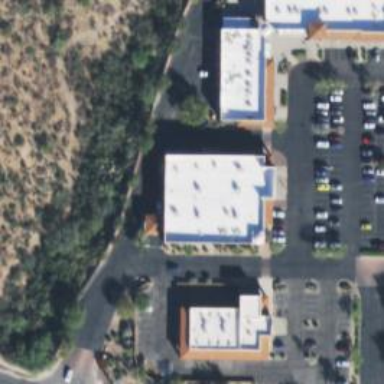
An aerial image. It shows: Pharmacy providing healthcare services.